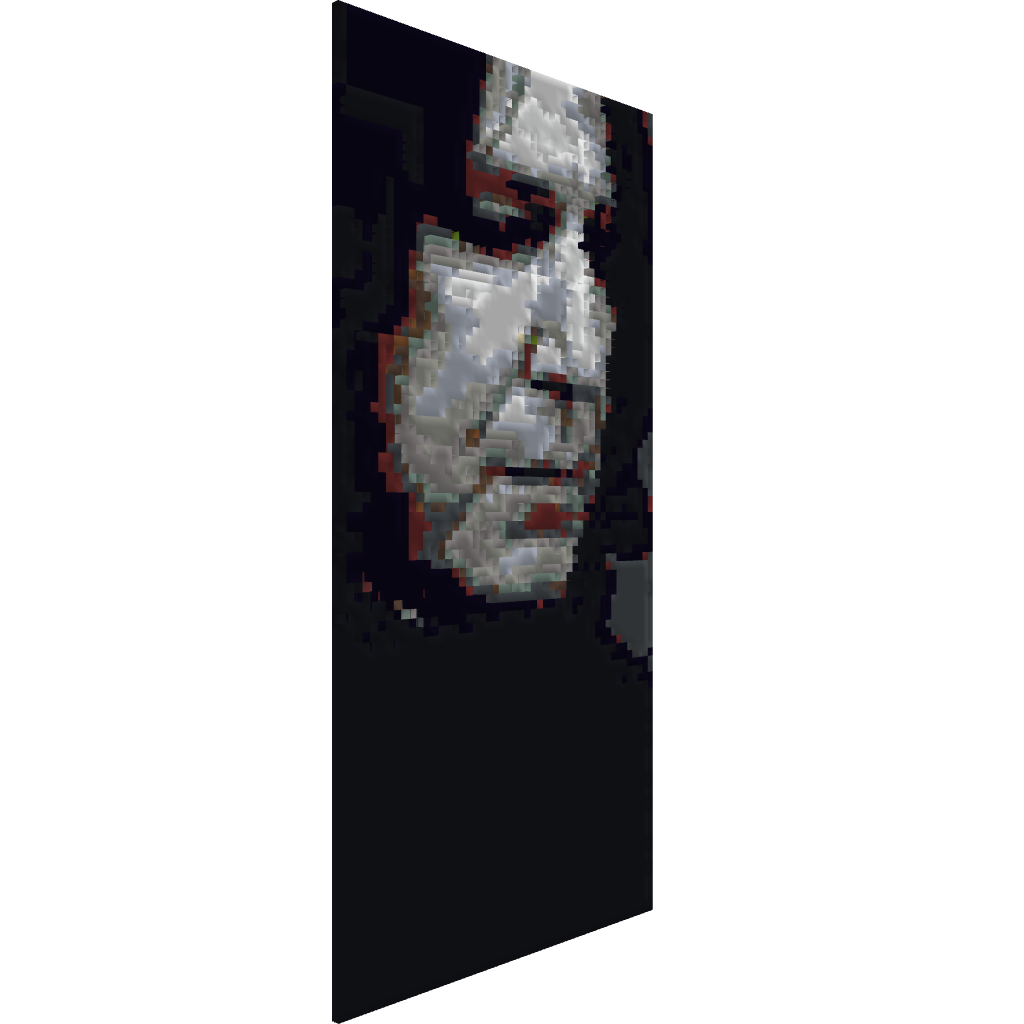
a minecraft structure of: Severus Snape from Harry Potter